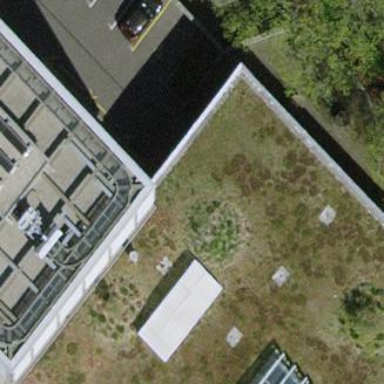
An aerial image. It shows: View of roof of building.